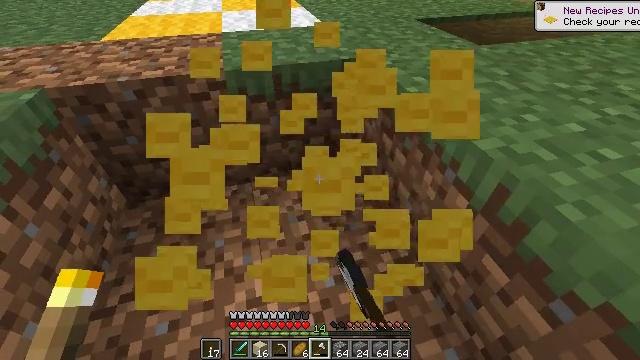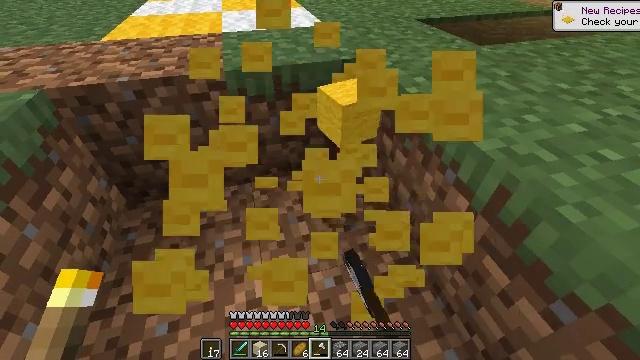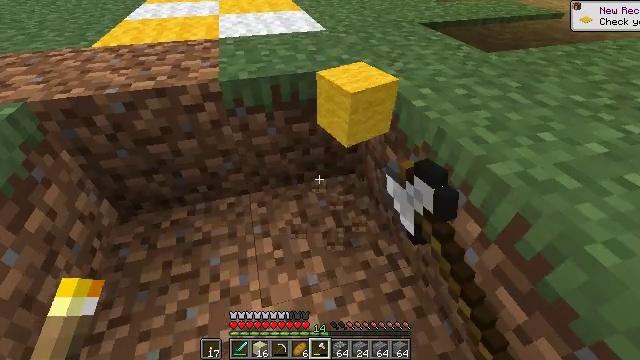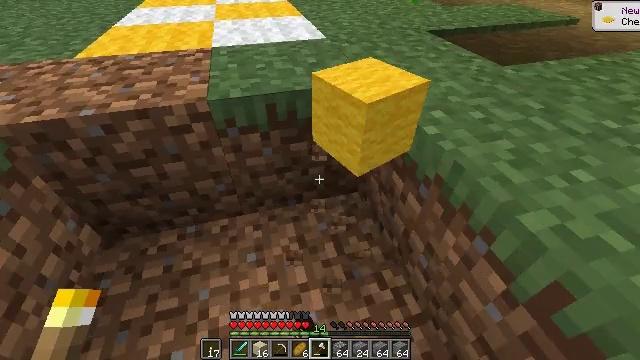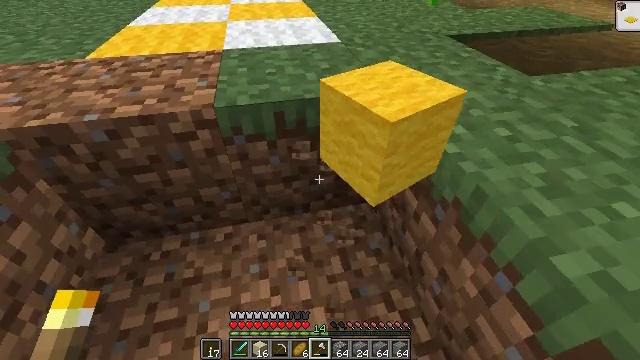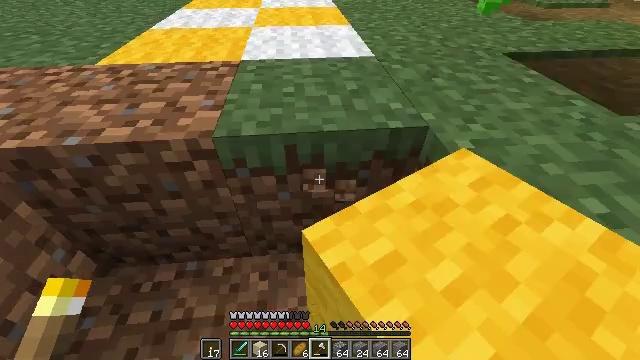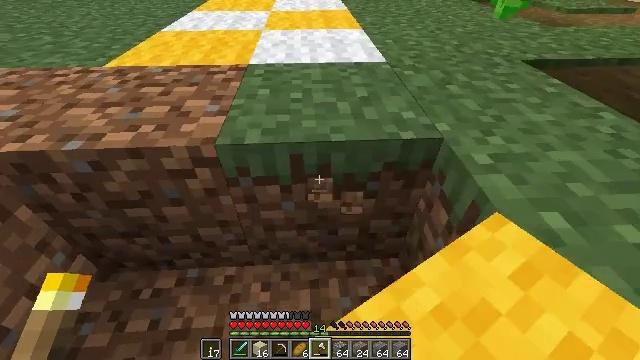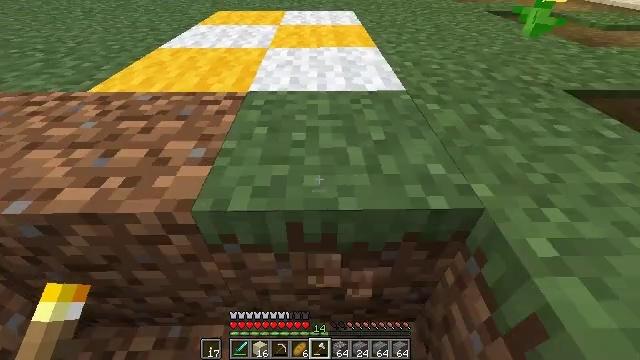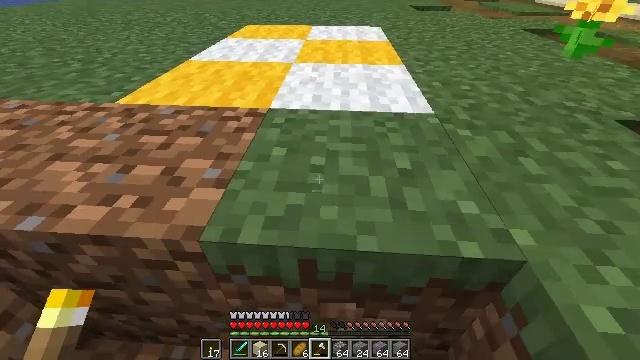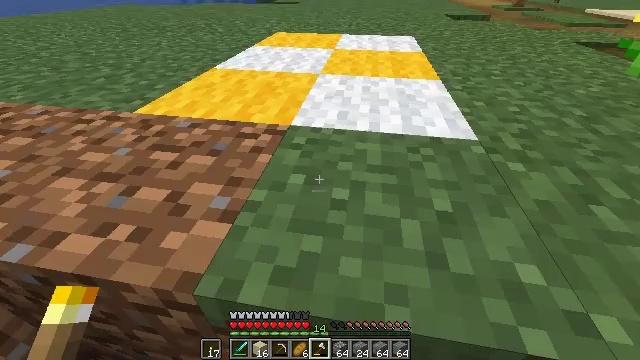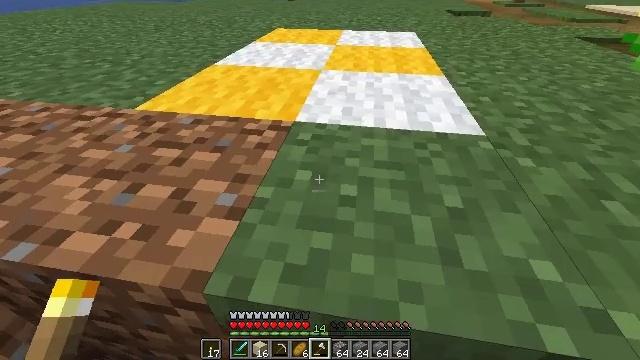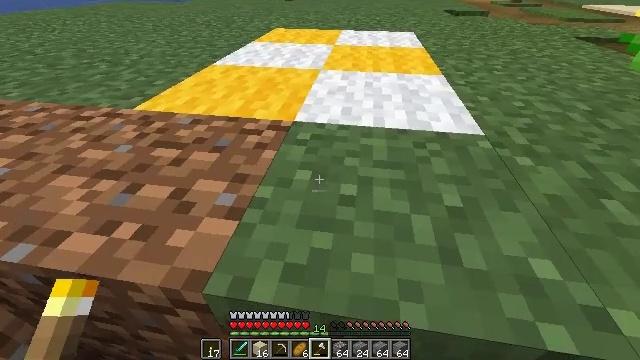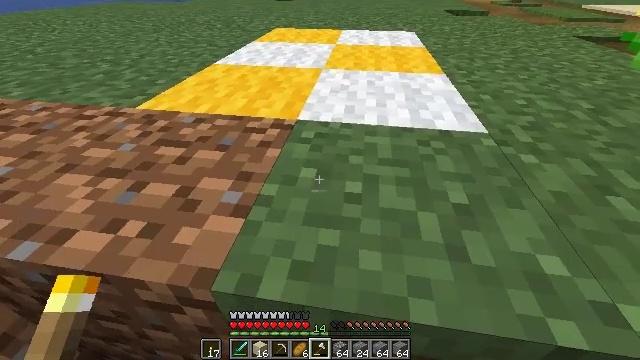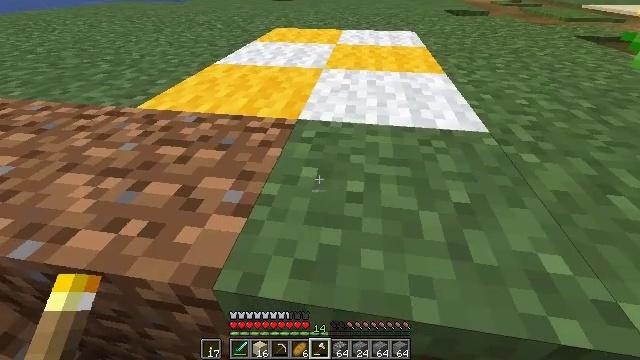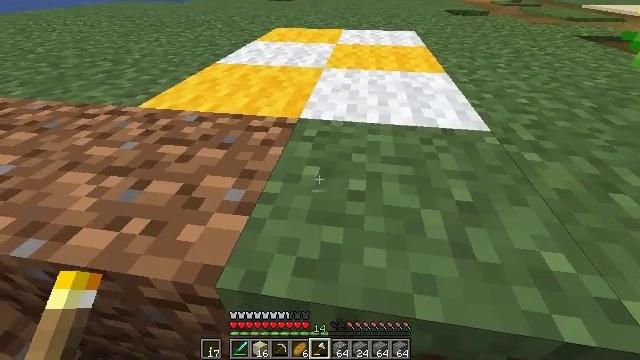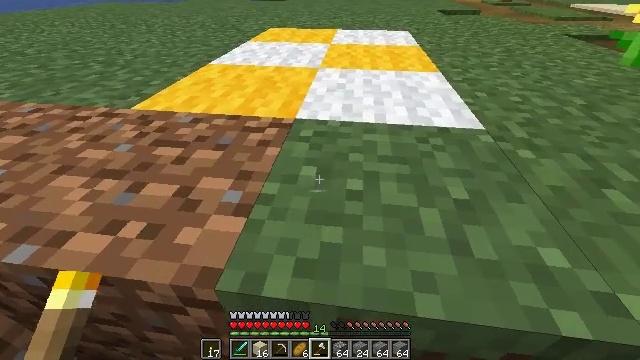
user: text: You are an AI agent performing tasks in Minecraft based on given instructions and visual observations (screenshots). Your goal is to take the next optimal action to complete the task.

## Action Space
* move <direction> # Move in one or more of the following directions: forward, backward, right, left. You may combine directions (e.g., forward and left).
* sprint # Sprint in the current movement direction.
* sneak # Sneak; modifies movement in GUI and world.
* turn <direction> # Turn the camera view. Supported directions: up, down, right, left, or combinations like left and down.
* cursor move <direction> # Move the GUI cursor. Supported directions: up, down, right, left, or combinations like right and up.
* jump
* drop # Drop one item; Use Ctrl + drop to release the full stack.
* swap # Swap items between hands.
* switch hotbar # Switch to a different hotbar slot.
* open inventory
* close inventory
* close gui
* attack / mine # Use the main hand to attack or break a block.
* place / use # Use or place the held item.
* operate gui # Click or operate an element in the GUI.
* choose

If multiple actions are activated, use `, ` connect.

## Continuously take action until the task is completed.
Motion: motion action
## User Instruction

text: Mine the yellow wool block.
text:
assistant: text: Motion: move forward, attack / mine
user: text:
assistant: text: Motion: move forward, attack / mine
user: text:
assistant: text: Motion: move forward, attack / mine
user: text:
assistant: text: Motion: move forward, turn left, attack / mine
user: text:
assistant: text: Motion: move forward, turn left
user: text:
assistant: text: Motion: move forward, turn left
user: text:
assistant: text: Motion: move forward, turn left and up
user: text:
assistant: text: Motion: move forward, turn left and up
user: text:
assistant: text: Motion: move forward, turn left and up
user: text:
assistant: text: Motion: move forward
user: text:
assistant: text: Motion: no_op
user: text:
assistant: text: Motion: no_op
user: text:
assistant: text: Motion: no_op
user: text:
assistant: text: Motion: no_op
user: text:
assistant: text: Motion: move forward, turn right
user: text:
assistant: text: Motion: move forward, jump
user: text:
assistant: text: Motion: move forward, jump
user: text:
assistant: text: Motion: move forward, jump
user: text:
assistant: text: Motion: move forward, turn down, jump
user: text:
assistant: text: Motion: move forward, turn down, jump
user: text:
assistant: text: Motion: move forward, jump
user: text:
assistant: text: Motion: move forward, turn down
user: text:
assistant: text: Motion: turn down
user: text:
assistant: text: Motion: turn down
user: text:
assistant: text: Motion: attack / mine
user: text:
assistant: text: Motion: attack / mine
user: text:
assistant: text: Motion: attack / mine
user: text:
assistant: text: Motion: attack / mine
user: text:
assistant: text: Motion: attack / mine
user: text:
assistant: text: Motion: attack / mine